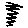
Label: zigzag